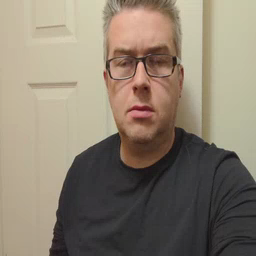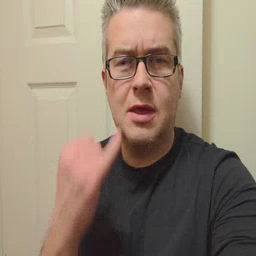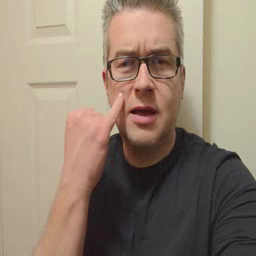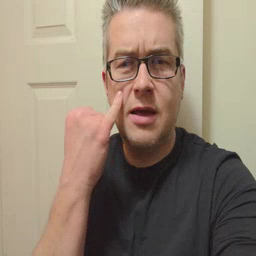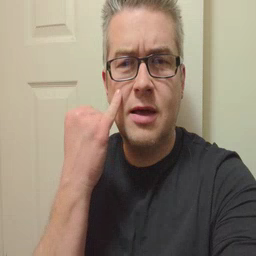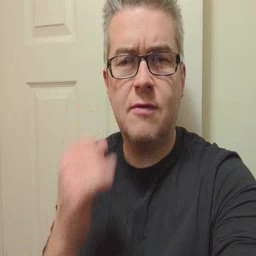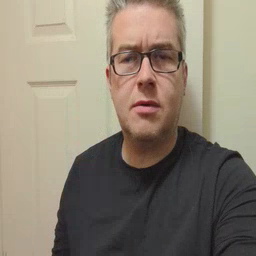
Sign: if